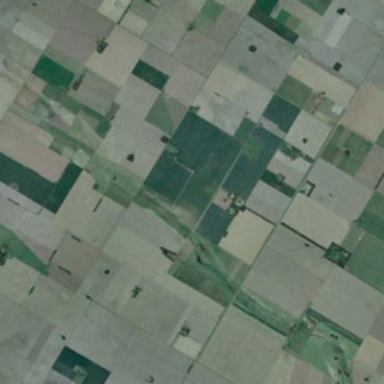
Many pieces of farmlands are together .